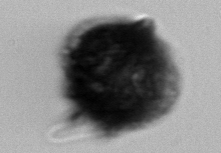
Label: Gonyaulax